Interaction volume radius: 5 \u00c5
Interaction volume height: 15 \u00c5
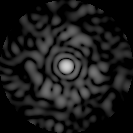
Disorder parameter: 0.8568